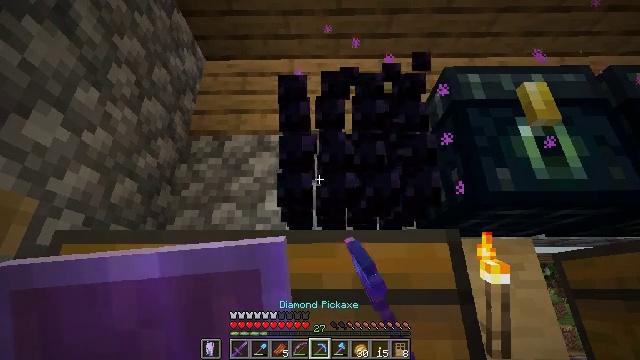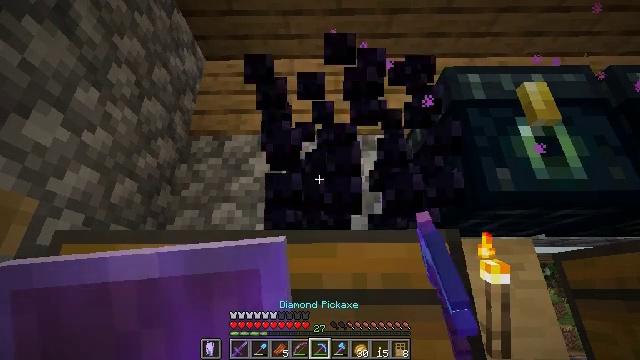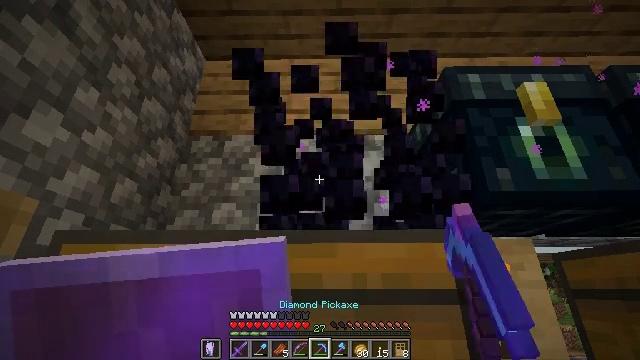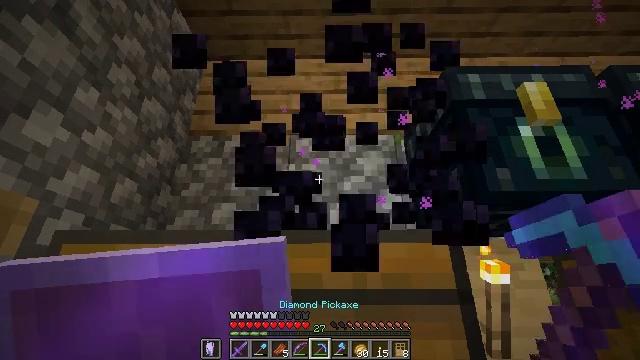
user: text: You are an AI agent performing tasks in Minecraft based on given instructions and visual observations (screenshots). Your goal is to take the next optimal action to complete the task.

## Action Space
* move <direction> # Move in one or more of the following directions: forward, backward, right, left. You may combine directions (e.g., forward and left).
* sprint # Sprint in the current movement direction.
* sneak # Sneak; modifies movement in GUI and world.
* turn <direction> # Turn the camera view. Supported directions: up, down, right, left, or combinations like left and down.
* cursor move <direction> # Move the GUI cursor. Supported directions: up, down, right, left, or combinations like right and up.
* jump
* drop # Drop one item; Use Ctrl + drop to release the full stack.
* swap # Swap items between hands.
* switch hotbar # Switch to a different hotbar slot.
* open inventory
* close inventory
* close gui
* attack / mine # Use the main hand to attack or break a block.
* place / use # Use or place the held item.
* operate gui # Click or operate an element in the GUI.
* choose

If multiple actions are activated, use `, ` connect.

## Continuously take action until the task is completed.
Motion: motion action
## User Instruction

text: Use a pickaxe to gather the ender chest.
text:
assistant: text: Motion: no_op
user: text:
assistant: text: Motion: no_op
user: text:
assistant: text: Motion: no_op
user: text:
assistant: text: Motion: no_op